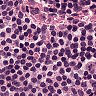
Metastatic tissue present: no